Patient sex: F
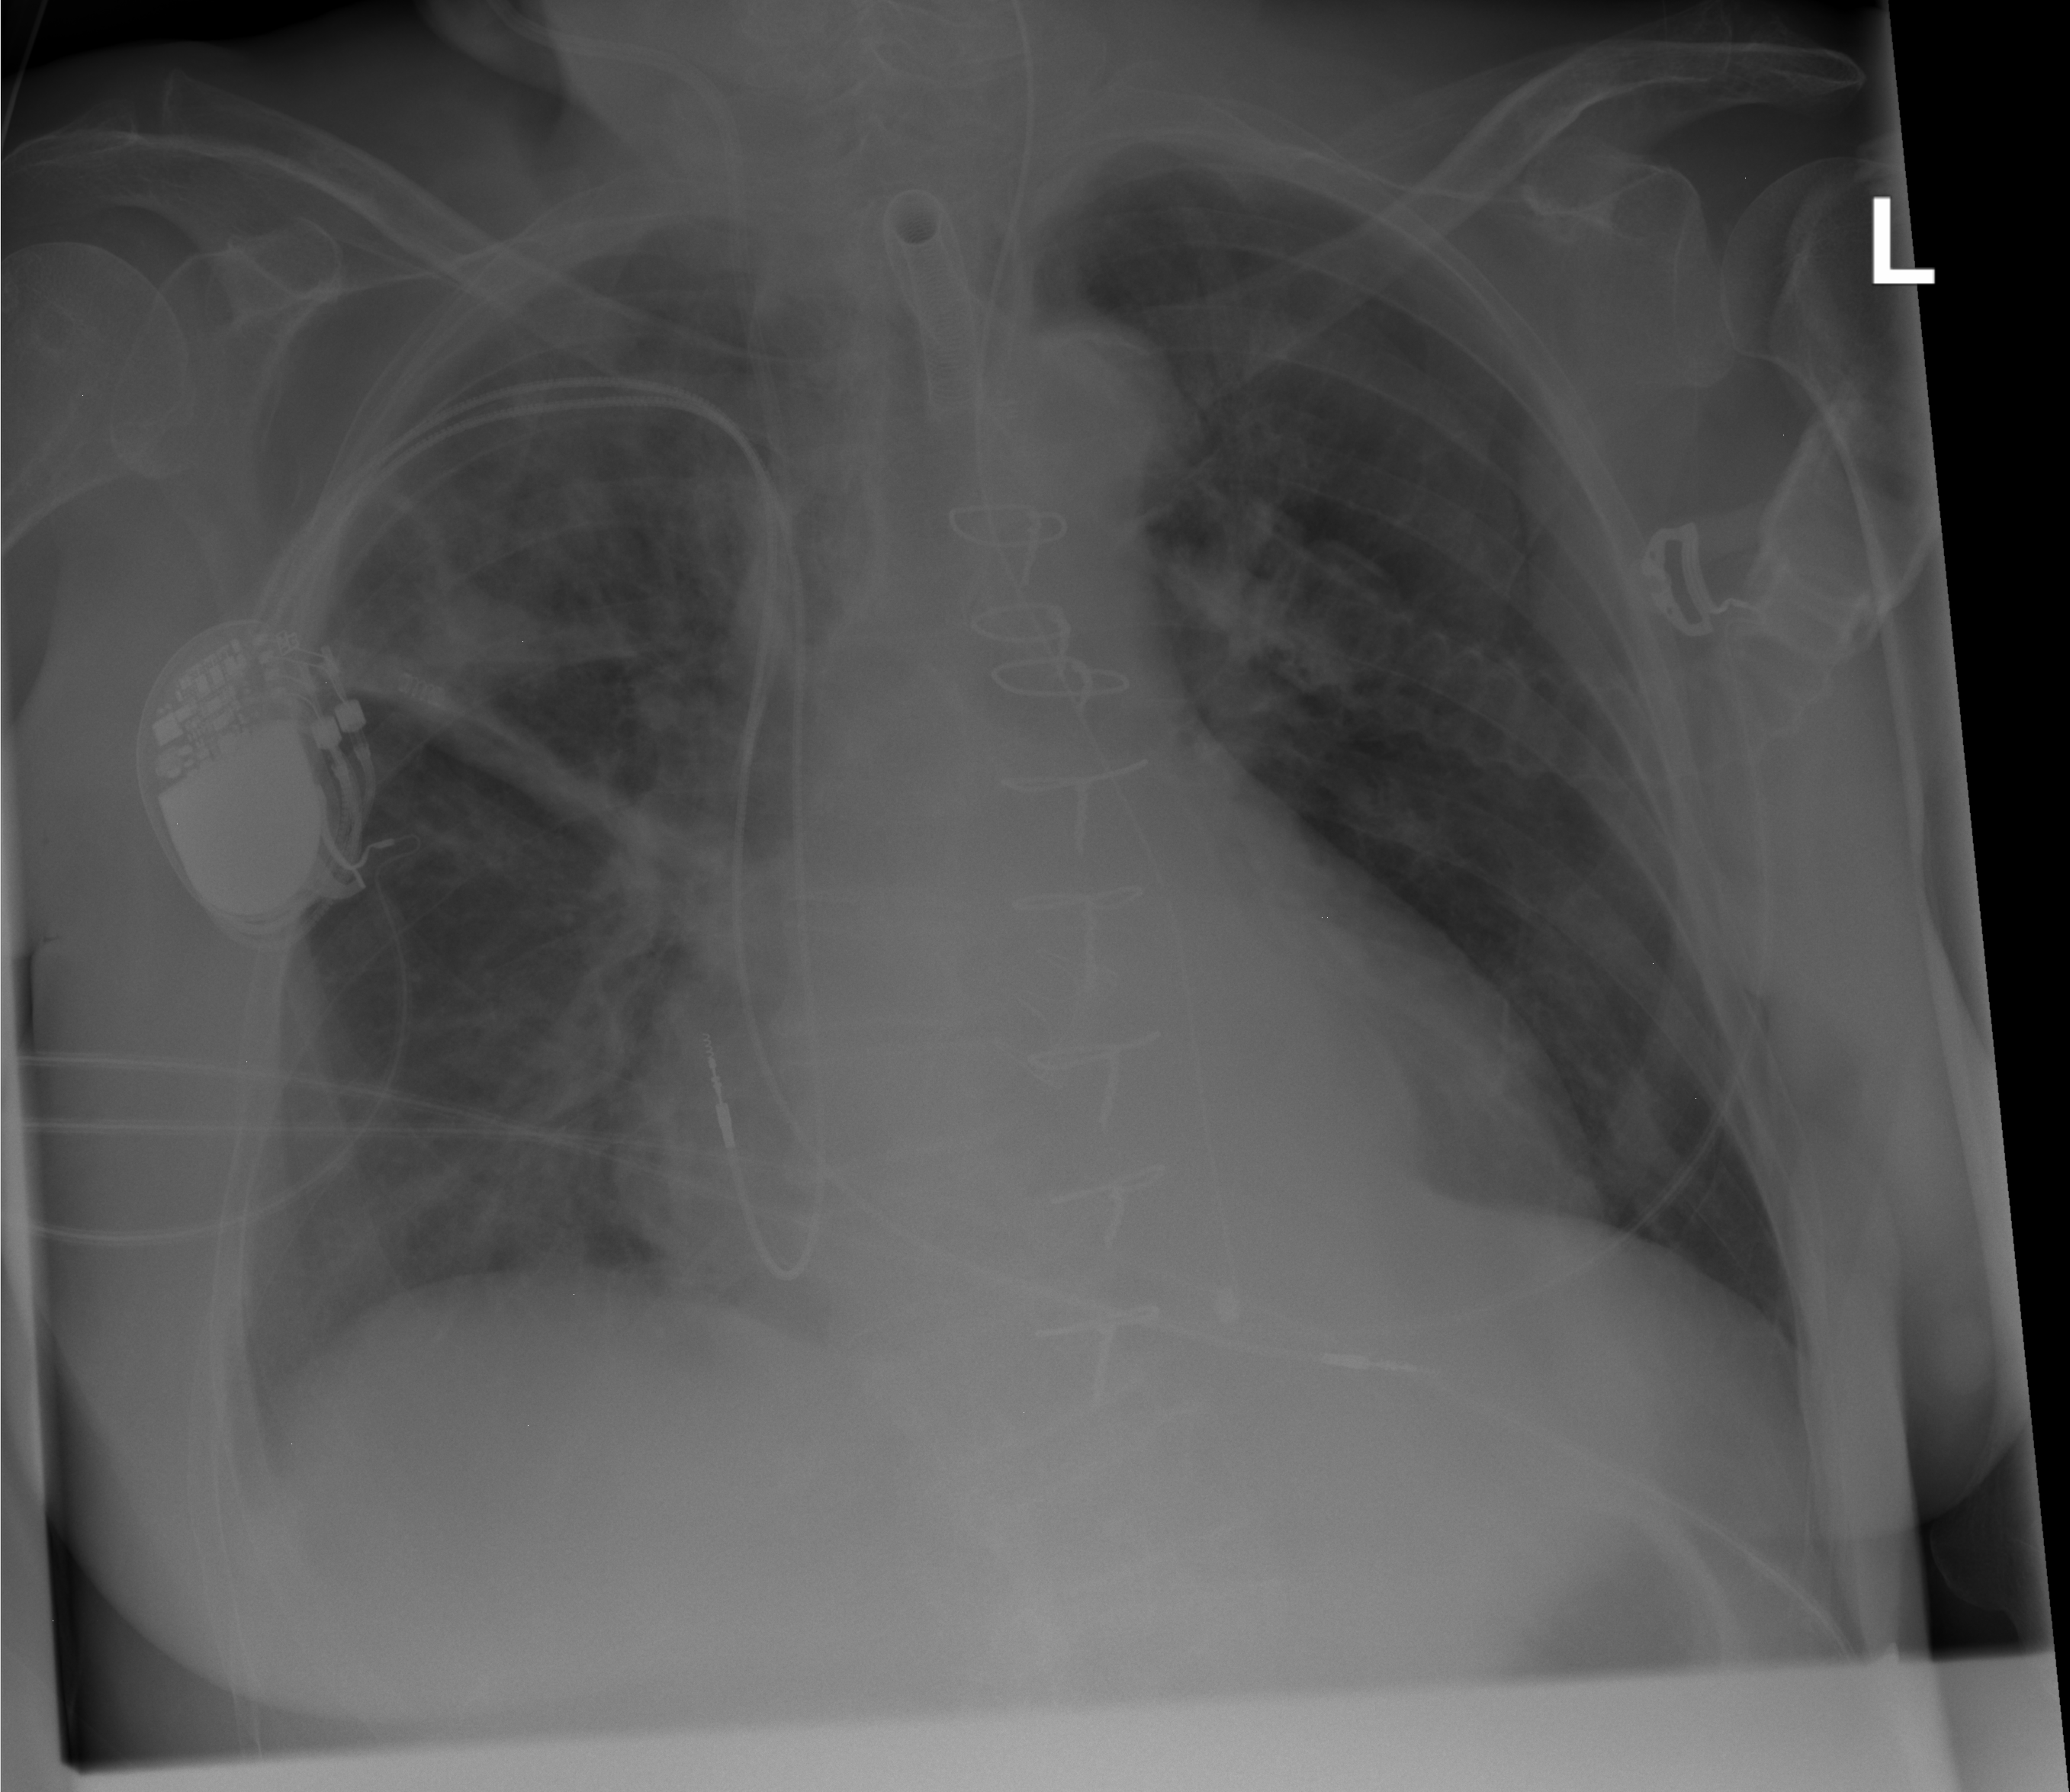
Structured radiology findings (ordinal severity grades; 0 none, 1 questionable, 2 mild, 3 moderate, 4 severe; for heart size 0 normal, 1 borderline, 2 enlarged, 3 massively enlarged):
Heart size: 2
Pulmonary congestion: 1
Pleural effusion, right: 0
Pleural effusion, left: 0
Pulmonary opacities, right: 2
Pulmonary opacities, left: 0
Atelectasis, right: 2
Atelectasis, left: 0